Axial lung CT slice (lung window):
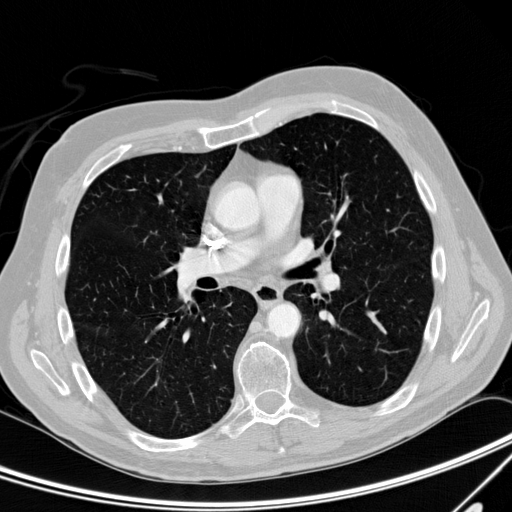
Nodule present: no